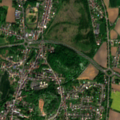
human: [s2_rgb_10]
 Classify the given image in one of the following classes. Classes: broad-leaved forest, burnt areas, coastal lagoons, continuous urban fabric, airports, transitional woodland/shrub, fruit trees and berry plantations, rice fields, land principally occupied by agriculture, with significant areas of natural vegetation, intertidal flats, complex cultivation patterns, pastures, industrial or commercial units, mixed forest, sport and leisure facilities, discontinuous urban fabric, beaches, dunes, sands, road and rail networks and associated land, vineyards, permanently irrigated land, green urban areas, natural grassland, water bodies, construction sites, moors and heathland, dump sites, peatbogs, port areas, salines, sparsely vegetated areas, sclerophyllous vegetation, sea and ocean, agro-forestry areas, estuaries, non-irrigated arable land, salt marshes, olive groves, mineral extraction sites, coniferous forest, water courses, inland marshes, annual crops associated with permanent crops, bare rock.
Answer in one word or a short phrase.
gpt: discontinuous urban fabric, green urban areas, non-irrigated arable land, complex cultivation patterns, broad-leaved forest